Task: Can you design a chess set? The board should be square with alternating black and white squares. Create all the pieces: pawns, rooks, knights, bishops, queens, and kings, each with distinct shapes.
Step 897:
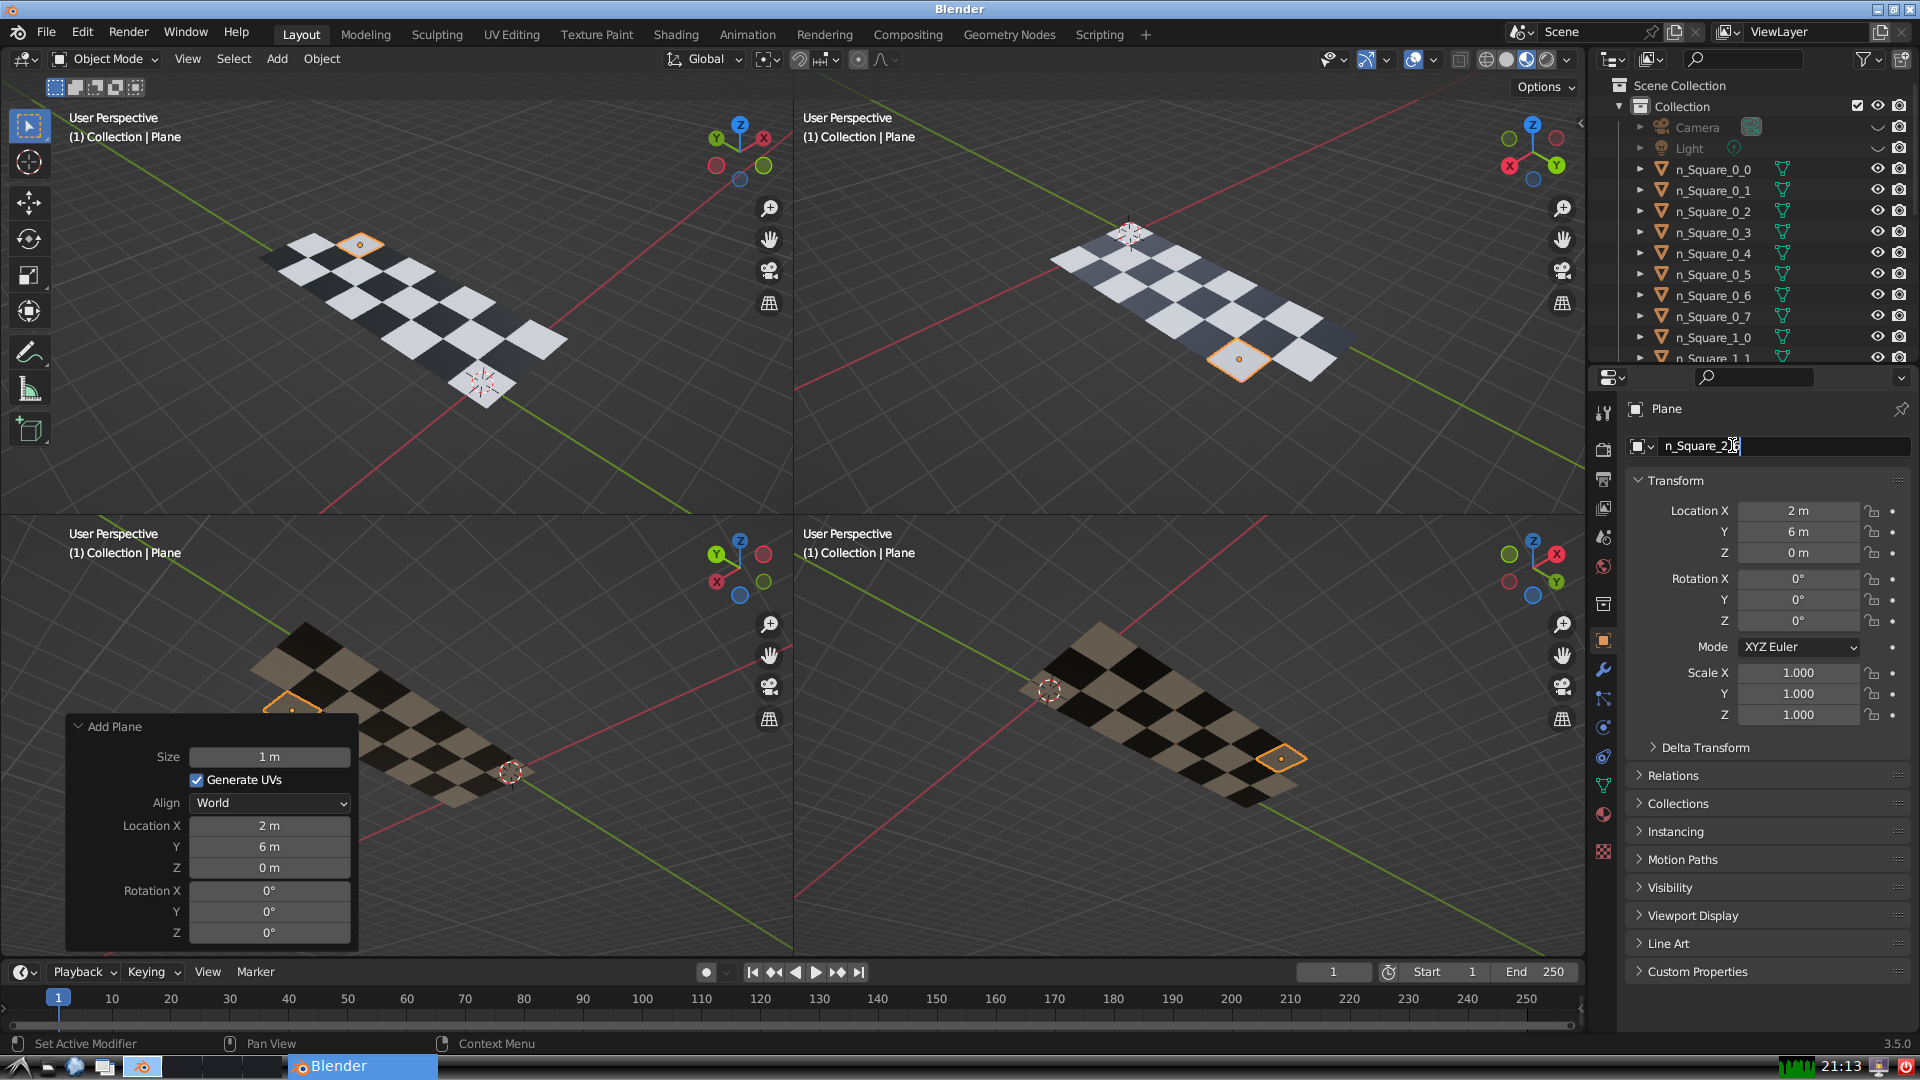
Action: {"key_press": ['Return']}